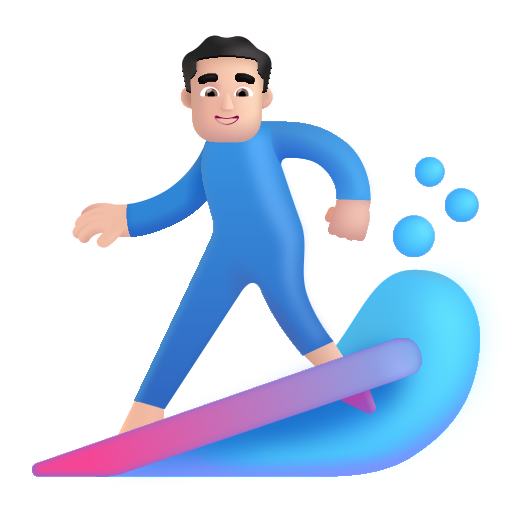
man surfing color light